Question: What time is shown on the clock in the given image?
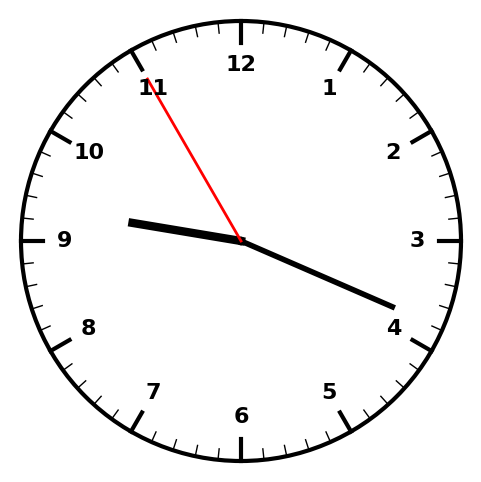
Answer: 09:18:55